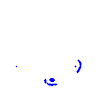
Particle: kaon